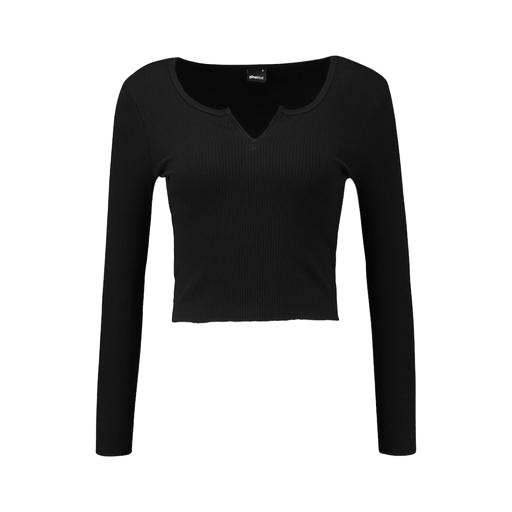
black long-sleeve crop top, black long sleeved crop top, black henley long-sleeved ribbed-jersey top, white background